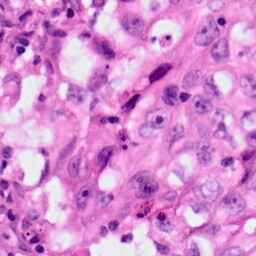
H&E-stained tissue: Lung